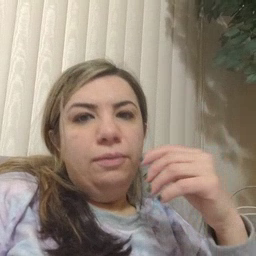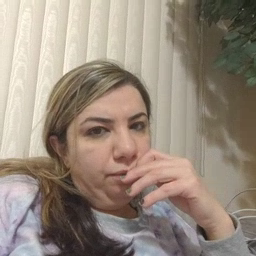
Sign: will